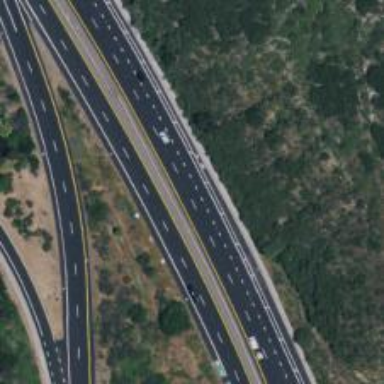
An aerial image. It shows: Asphalt trunk highway classified as expressway.